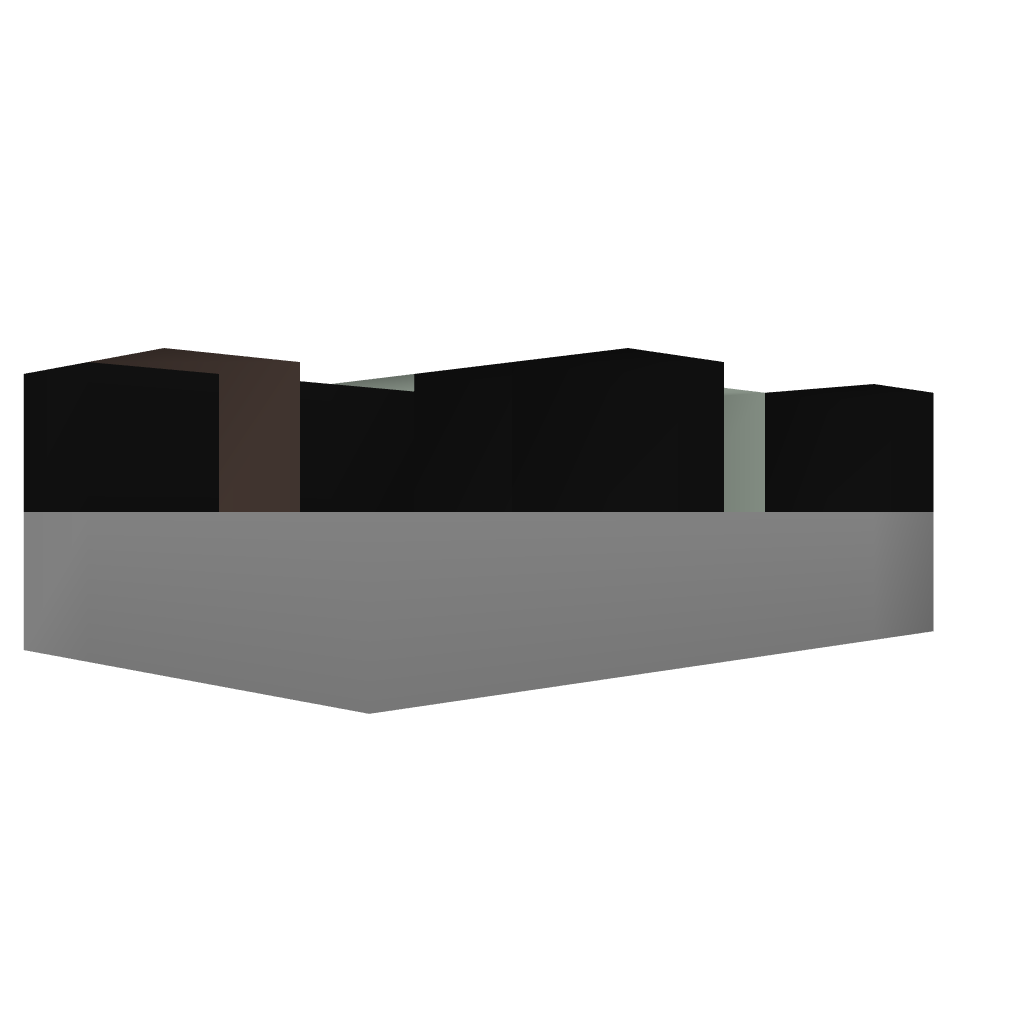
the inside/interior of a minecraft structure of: Stack sequencer base cell